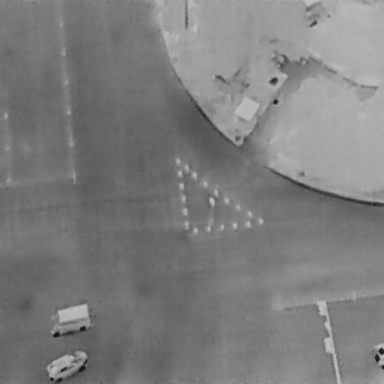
There are two objects shown in the infrared image, including an OtherVehicle, and a Car.